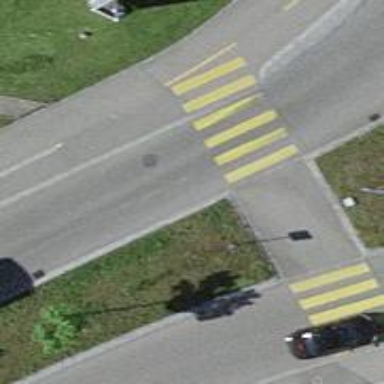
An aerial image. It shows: Marked crossing on the road.